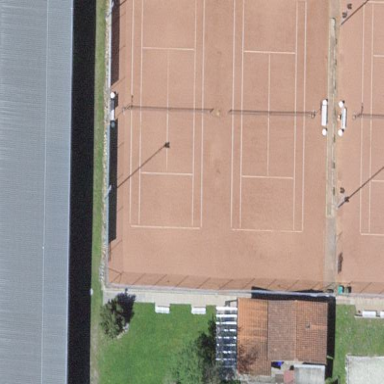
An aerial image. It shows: Sports centre dedicated to tennis.